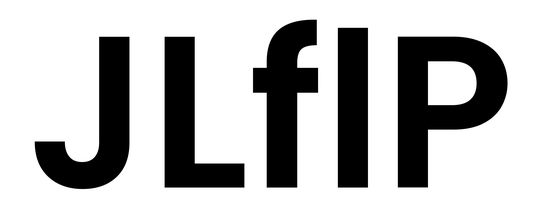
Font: Poppins-SemiBold